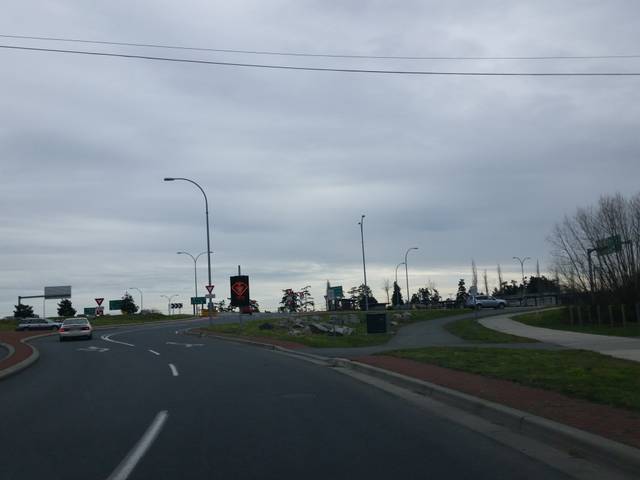
Region: Canada
Coordinates: 48.631, -123.414